Question: i am trying to navigate between different pages on an Android application, when I run the project it takes me to the Emulator screen but an error message appears:

The following is the code in the .java
'''
@Override
protected void onCreate(Bundle savedInstanceState) {
super.onCreate(savedInstanceState);
setContentView(R.layout.activity_main);
final Spinner spinner = (Spinner)findViewById(R.id.spinner1);
ArrayAdapter<CharSequence> adapter = ArrayAdapter.createFromResource(
this, R.array.MyPictures, android.R.layout.simple_spinner_item);
adapter.setDropDownViewResource(android.R.layout.simple_spinner_dropdown_item);
spinner.setAdapter(adapter);
final Button button = (Button) findViewById(R.id.button02);
button.setOnClickListener(new View.OnClickListener(){
public void onClick(View v){
setContentView(R.layout.imageview);
}
});
}
'''
LogCat:
'''
02-27 11:58:41.374: D/AndroidRuntime(313): Shutting down VM
02-27 11:58:41.374: W/dalvikvm(313): threadid=1: thread exiting with uncaught exception (group=0x4001d800)
02-27 11:58:41.454: E/AndroidRuntime(313): FATAL EXCEPTION: main
02-27 11:58:41.454: E/AndroidRuntime(313): java.lang.RuntimeException: Unable to start activity ComponentInfo{com.example.test/com.example.test.MainActivity}: java.lang.NullPointerException
02-27 11:58:41.454: E/AndroidRuntime(313): at android.app.ActivityThread.performLaunchActivity(ActivityThread.java:2663)
02-27 11:58:41.454: E/AndroidRuntime(313): at android.app.ActivityThread.handleLaunchActivity(ActivityThread.java:2679)
02-27 11:58:41.454: E/AndroidRuntime(313): at android.app.ActivityThread.access$2300(ActivityThread.java:125)
02-27 11:58:41.454: E/AndroidRuntime(313): at android.app.ActivityThread$H.handleMessage(ActivityThread.java:2033)
02-27 11:58:41.454: E/AndroidRuntime(313): at android.os.Handler.dispatchMessage(Handler.java:99)
02-27 11:58:41.454: E/AndroidRuntime(313): at android.os.Looper.loop(Looper.java:123)
02-27 11:58:41.454: E/AndroidRuntime(313): at android.app.ActivityThread.main(ActivityThread.java:4627)
02-27 11:58:41.454: E/AndroidRuntime(313): at java.lang.reflect.Method.invokeNative(Native Method)
02-27 11:58:41.454: E/AndroidRuntime(313): at java.lang.reflect.Method.invoke(Method.java:521)
02-27 11:58:41.454: E/AndroidRuntime(313): at com.android.internal.os.ZygoteInit$MethodAndArgsCaller.run(ZygoteInit.java:868)
02-27 11:58:41.454: E/AndroidRuntime(313): at com.android.internal.os.ZygoteInit.main(ZygoteInit.java:626)
02-27 11:58:41.454: E/AndroidRuntime(313): at dalvik.system.NativeStart.main(Native Method)
02-27 11:58:41.454: E/AndroidRuntime(313): Caused by: java.lang.NullPointerException
02-27 11:58:41.454: E/AndroidRuntime(313): at com.example.test.MainActivity.onCreate(MainActivity.java:29)
02-27 11:58:41.454: E/AndroidRuntime(313): at android.app.Instrumentation.callActivityOnCreate(Instrumentation.java:1047)
02-27 11:58:41.454: E/AndroidRuntime(313): at android.app.ActivityThread.performLaunchActivity(ActivityThread.java:2627)
02-27 11:58:41.454: E/AndroidRuntime(313): ... 11 more
'''
is there any mistake am not aware of ???
this is my second project which shows the same Error
thanks
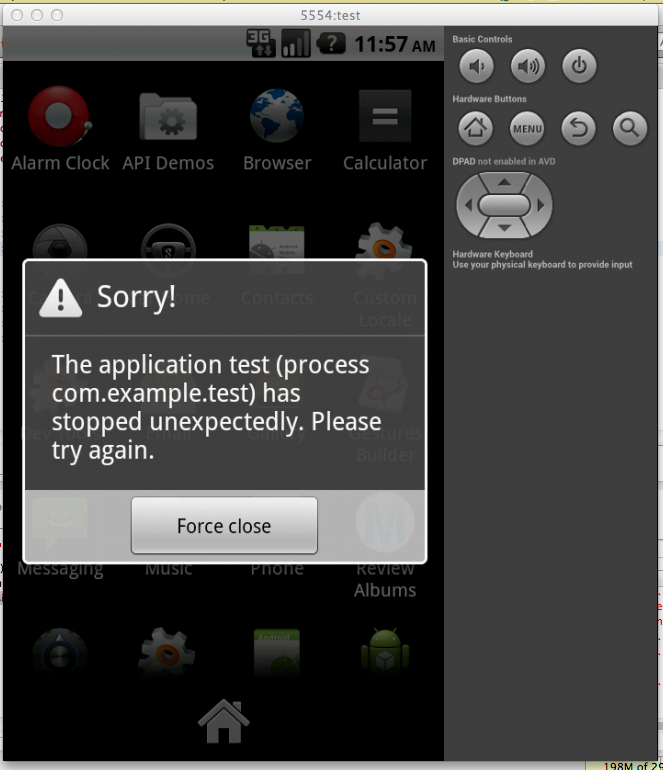
Answer: you have
'''
final Button button = (Button) findViewById(R.id.button02);
button.setOnClickListener(new View.OnClickListener(){
public void onClick(View v){
setContentView(R.layout.imageview);
}
});
'''
Remove this 'setContentView(R.layout.imageview);' from button click. also remove 'final' and declare 'spinner' and 'button' globally.
So your button click event should something like this.
'''
final Button button = (Button) findViewById(R.id.button02);
button.setOnClickListener(new View.OnClickListener(){
public void onClick(View v){
// Do something here
}
});
'''
basically your full activity goes something like this.
'''
Button button;
Spinner spinner;
@Override
protected void onCreate(Bundle savedInstanceState) {
super.onCreate(savedInstanceState);
setContentView(R.layout.activity_main);
spinner = (Spinner)findViewById(R.id.spinner1);
ArrayAdapter<CharSequence> adapter = ArrayAdapter.createFromResource(
this, R.array.MyPictures, android.R.layout.simple_spinner_item);
adapter.setDropDownViewResource(android.R.layout.simple_spinner_dropdown_item);
spinner.setAdapter(adapter);
button = (Button) findViewById(R.id.button02);
button.setOnClickListener(new View.OnClickListener(){
public void onClick(View v){
Intent mSignup = new Intent(activityOne.this, activityTwo.class);
startActivity(mSignup);
}
});
}
'''
If you are using imageview then set it in onCreate method and then try.